Question:
I want this type of custom title bar
But can anyone tell me what the portion marked with red is made of? I mean are they tabs or image buttons or something else? Please don't give me links on how to apply a custom title bar, I already know it. But I don't know what the red-marked portion is (tabs or image buttons etc) And how can I have that vertical line between Search and Make Video option (in the portion that's marked red) I'm using Gingerbread.
I tried using search engines but how can I search when I don't know the name of the thing I want to search :s
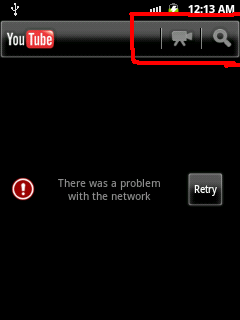
Answer: They are called 'ActionBar Action Items'. See: <URL>
As for dividers, take a look at: <URL>